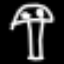
Label: mushroom